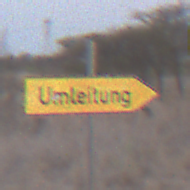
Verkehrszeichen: UmleitungswegweiserRechtsweisend
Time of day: SunriseSunset
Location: Outdoor (Nature)
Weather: Clear
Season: NotSpecified
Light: Natural